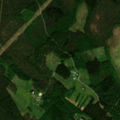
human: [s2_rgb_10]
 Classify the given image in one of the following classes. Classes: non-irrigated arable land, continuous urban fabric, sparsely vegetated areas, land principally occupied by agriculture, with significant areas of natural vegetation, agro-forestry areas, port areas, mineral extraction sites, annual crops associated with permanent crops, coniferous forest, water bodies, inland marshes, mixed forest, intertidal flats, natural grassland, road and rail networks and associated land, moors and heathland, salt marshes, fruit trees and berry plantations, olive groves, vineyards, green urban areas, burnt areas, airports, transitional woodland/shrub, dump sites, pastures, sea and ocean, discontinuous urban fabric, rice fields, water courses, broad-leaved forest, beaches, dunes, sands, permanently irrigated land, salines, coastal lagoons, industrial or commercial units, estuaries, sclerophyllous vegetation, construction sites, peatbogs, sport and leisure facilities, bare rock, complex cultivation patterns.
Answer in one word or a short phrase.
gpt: coniferous forest, mixed forest